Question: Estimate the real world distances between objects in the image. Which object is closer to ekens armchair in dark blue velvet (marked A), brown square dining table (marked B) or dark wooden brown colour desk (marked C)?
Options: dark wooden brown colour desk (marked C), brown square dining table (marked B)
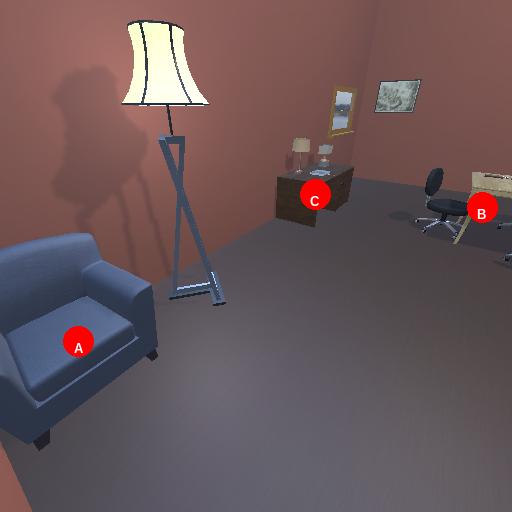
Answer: dark wooden brown colour desk (marked C)